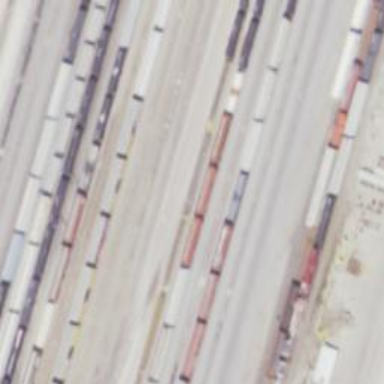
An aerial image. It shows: Railway yard in service.